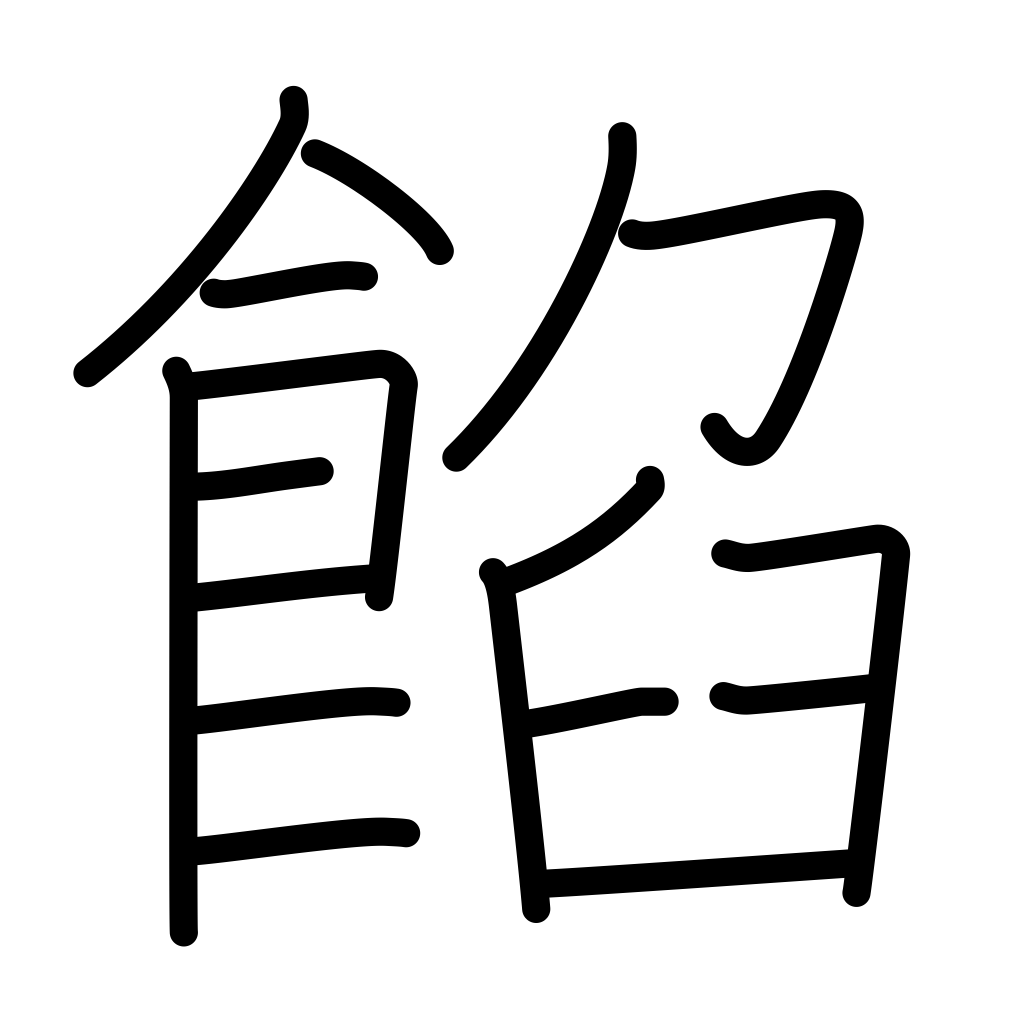
Meaning: bean jam